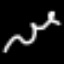
Label: squiggle